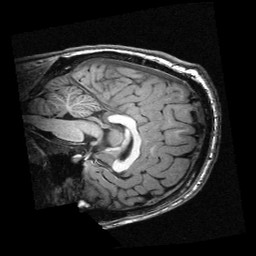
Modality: T1w
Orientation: sagittal
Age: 13
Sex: male
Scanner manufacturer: siemens
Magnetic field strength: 3 T
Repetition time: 2.3 s
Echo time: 0.00336 s